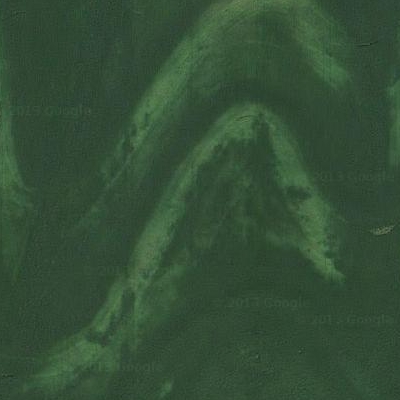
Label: Field